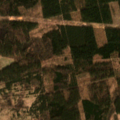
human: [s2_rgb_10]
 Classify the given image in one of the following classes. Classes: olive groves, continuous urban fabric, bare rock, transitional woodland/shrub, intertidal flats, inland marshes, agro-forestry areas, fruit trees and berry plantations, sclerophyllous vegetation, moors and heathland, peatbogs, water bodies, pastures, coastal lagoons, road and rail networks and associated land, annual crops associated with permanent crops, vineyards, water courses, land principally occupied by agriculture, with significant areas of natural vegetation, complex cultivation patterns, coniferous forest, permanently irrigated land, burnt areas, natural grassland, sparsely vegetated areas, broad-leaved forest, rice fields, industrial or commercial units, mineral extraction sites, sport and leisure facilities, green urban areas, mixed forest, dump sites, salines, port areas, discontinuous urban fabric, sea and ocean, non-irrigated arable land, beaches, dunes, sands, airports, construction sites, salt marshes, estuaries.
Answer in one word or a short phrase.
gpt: pastures, land principally occupied by agriculture, with significant areas of natural vegetation, coniferous forest, mixed forest